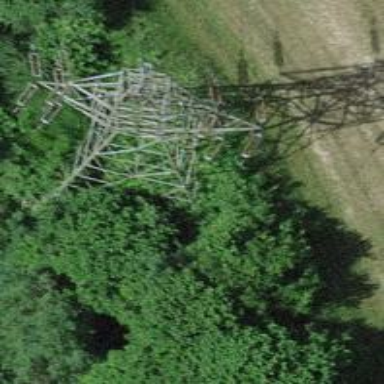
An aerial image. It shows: Power line in the image.